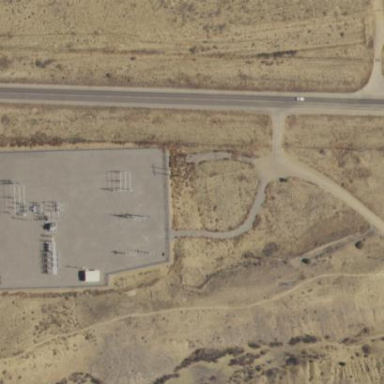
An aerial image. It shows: Power substation.